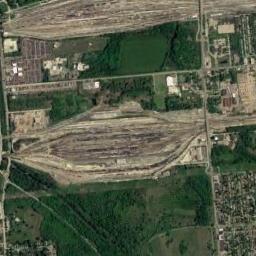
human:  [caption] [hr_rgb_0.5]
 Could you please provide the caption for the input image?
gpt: Many trees are near the railway station .

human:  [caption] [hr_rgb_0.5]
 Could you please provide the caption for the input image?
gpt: The railway station with lots of railways is surrounded by a grove of trees .

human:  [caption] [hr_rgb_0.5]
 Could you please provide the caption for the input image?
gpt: The railway station is next to some trees and grass .

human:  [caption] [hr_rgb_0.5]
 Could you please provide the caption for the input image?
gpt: There is a railway station under construction in a good environment .

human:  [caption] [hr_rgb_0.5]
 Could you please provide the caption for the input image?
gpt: There are green meadows around the railway station .